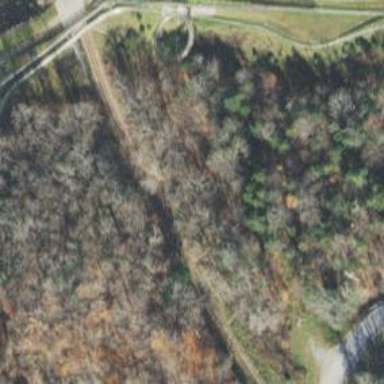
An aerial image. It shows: Railway track.